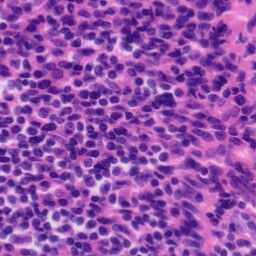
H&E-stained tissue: Tonsil